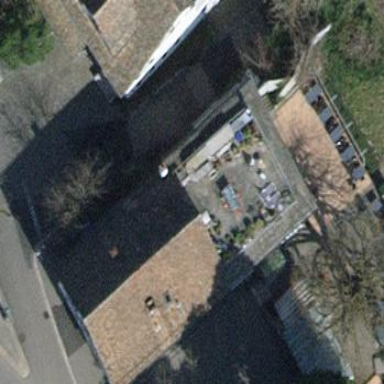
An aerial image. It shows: Building that houses restaurant.